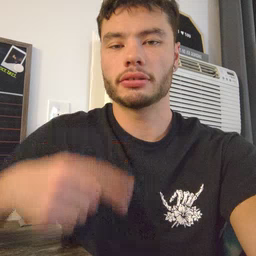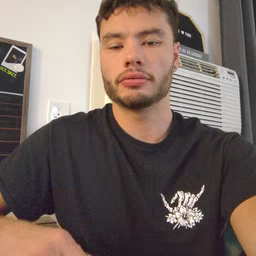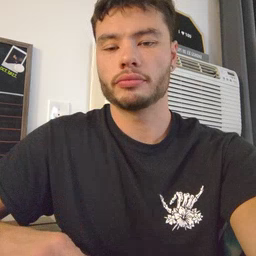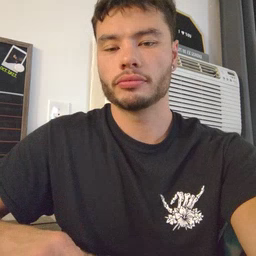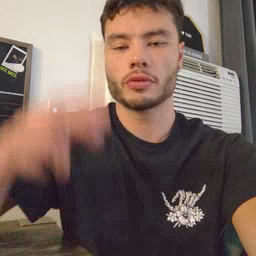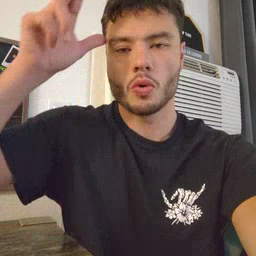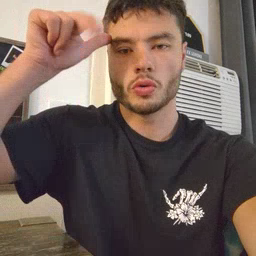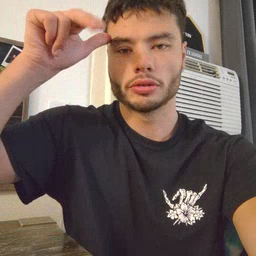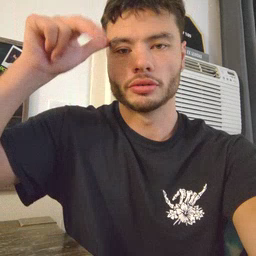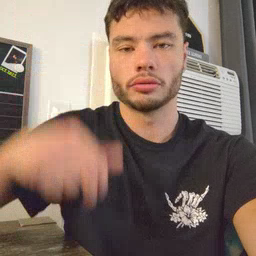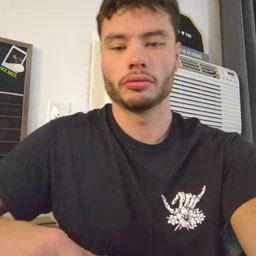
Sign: horse